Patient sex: M
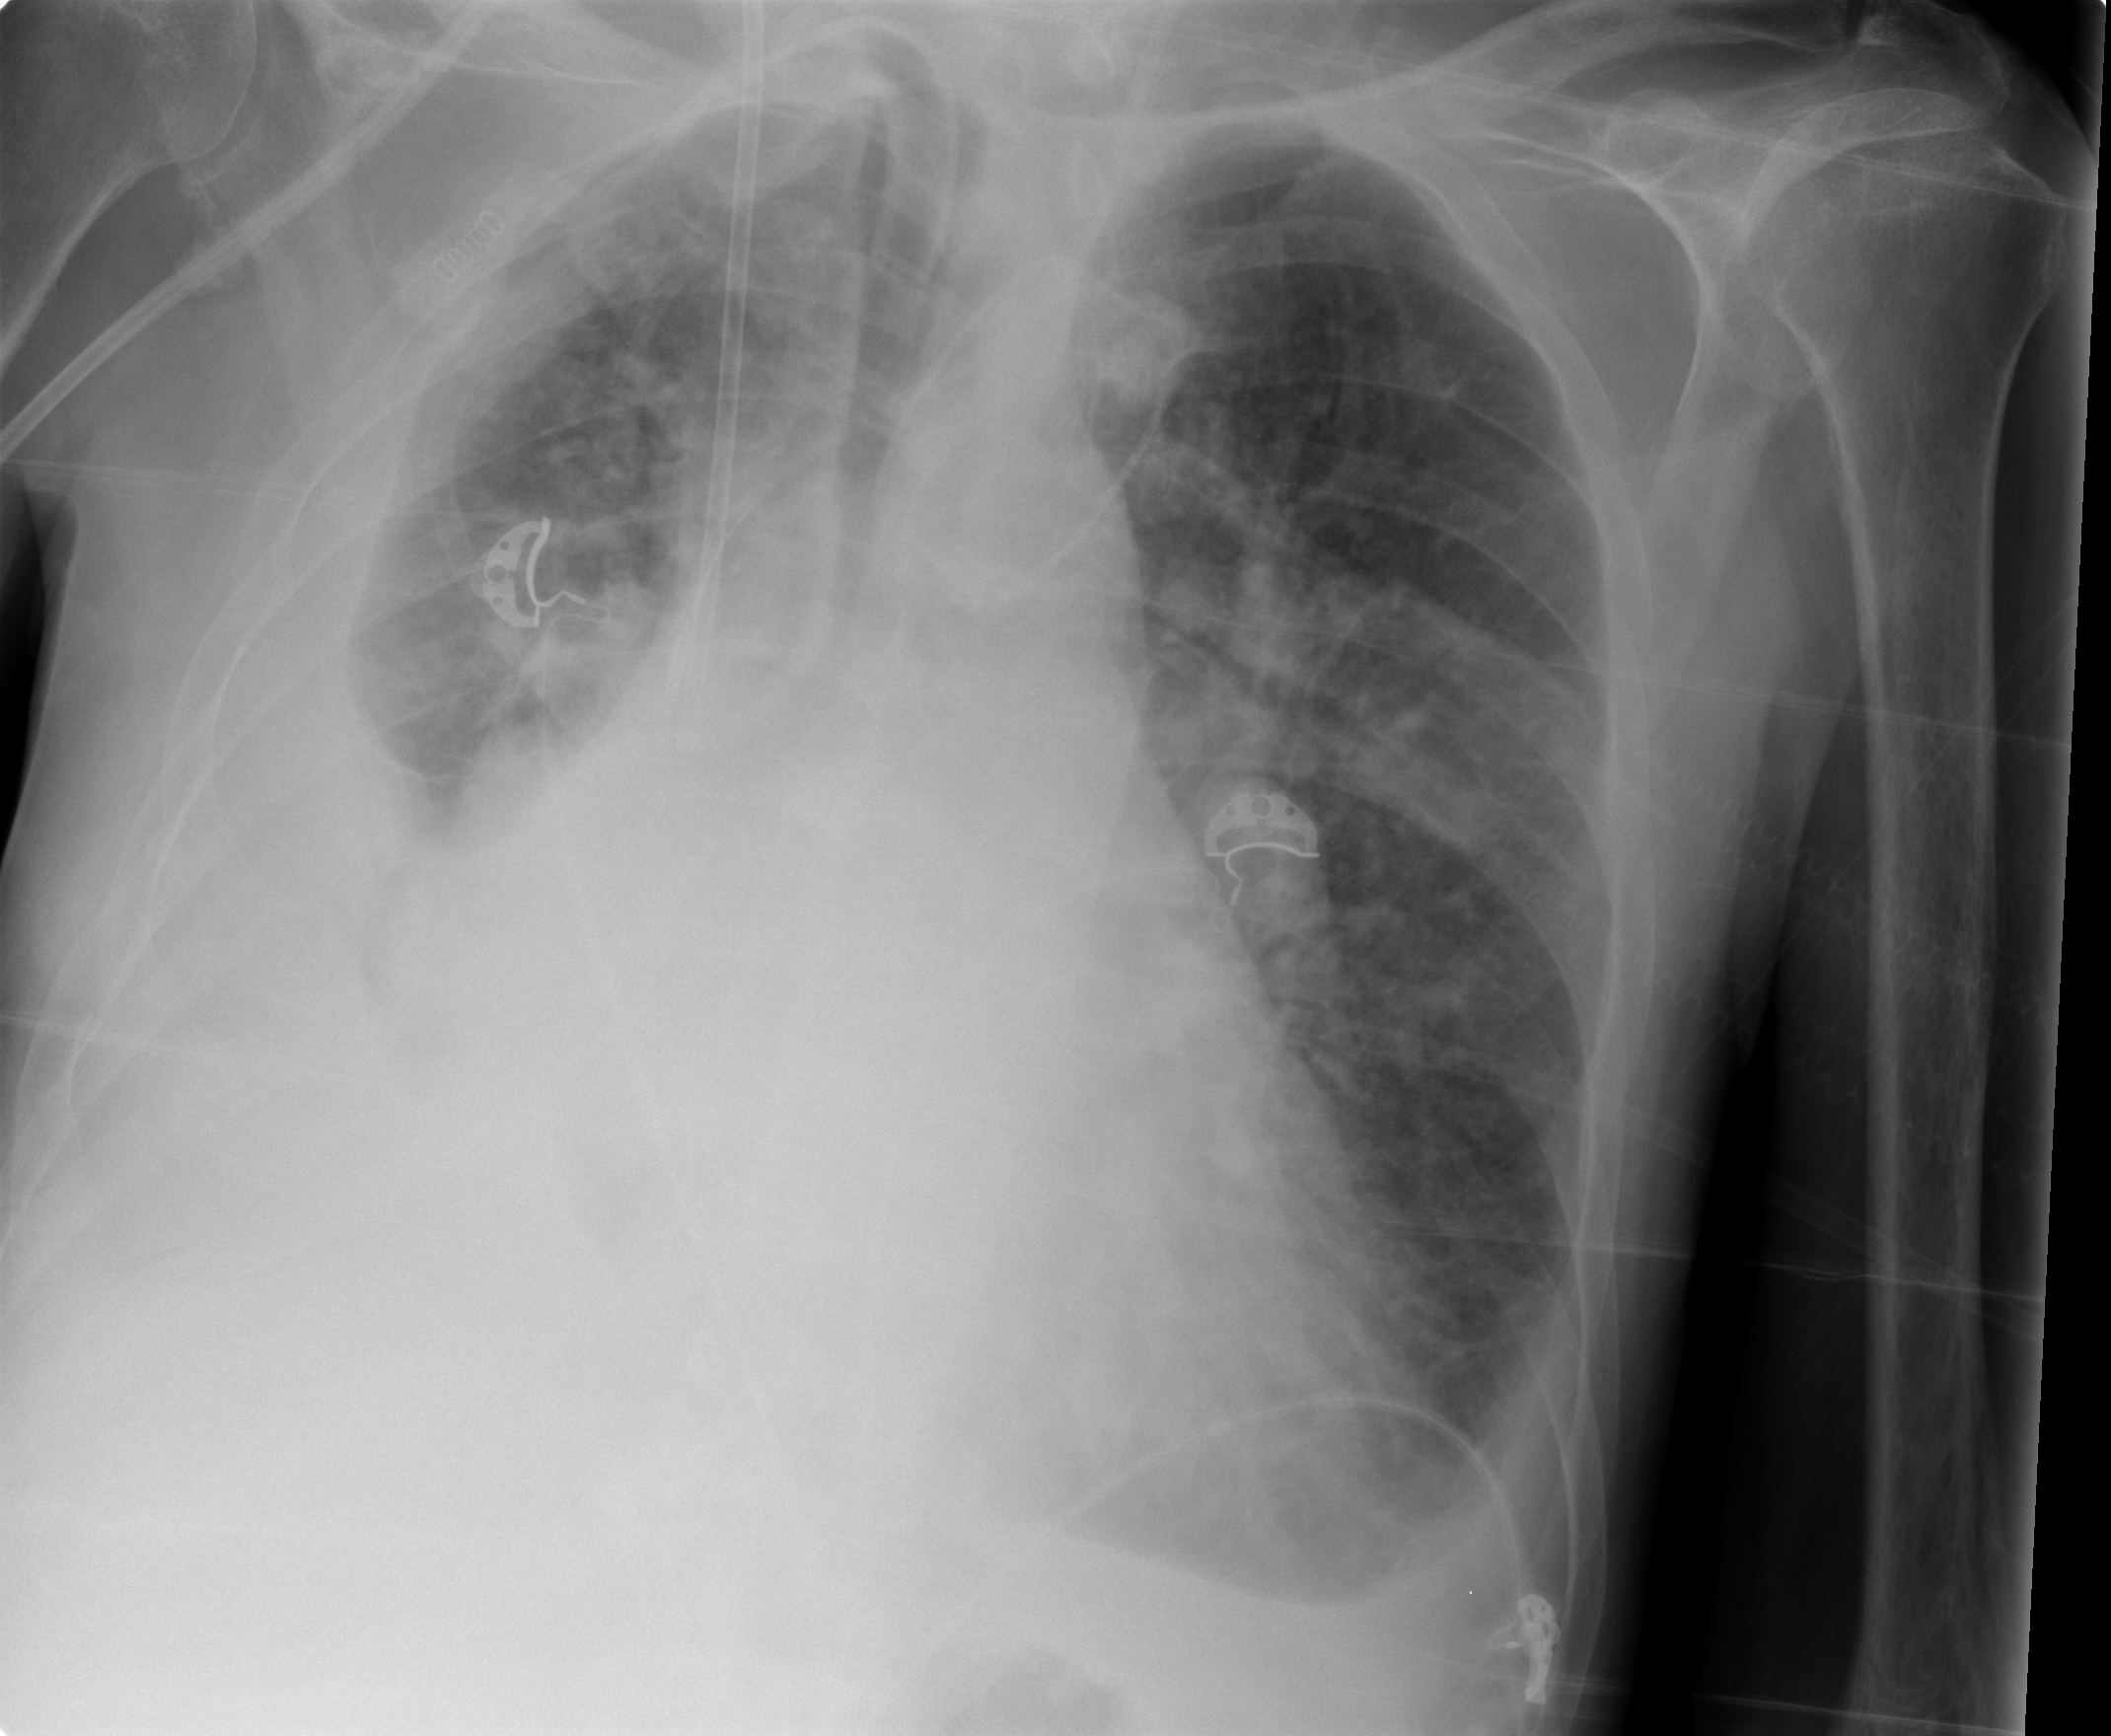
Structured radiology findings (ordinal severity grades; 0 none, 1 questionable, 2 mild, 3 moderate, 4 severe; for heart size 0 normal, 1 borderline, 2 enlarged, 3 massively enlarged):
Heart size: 2
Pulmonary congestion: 2
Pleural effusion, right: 3
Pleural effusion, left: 2
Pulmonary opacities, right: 3
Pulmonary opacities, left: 2
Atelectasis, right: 3
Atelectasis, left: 2